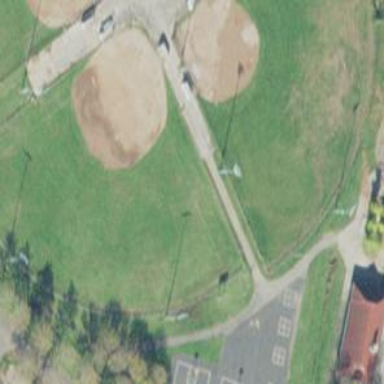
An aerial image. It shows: Baseball pitch for leisure and sports activities.